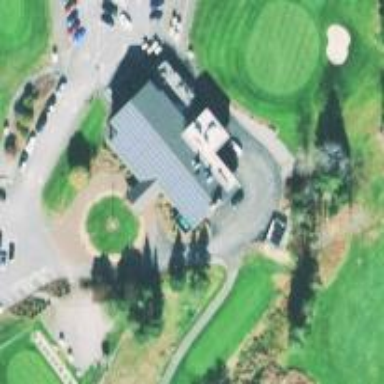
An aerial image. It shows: Golf course surrounded by greenery.